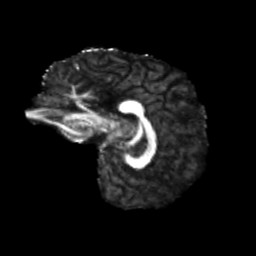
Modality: FA
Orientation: sagittal
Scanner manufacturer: siemens
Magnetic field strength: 3 T
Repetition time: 4 s
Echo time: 0.0594 s